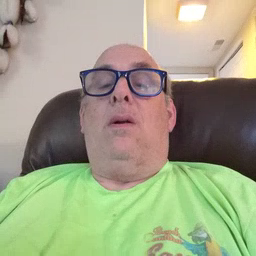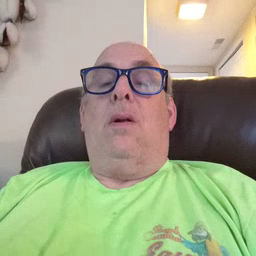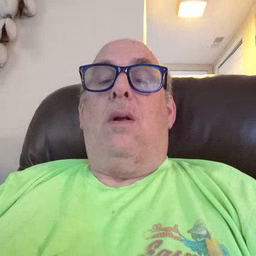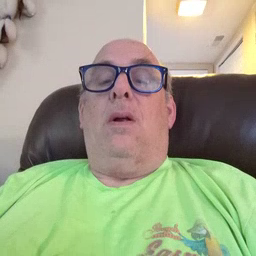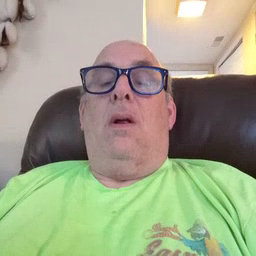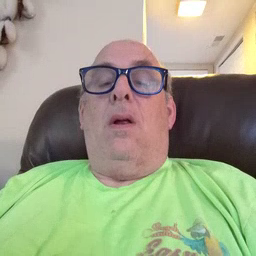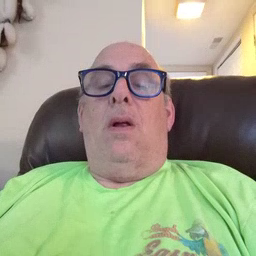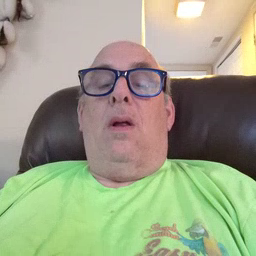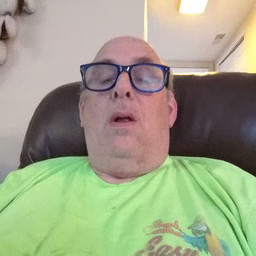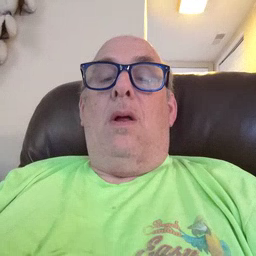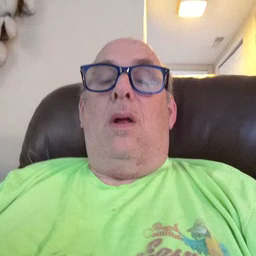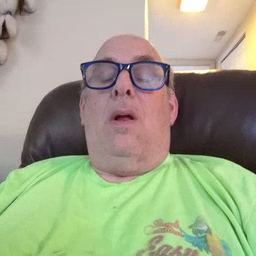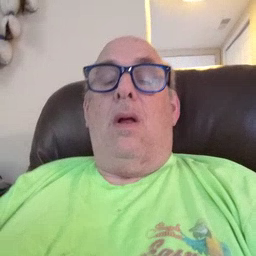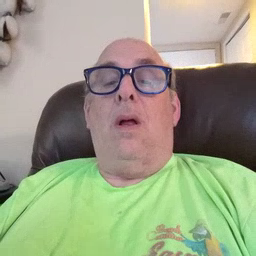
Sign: child